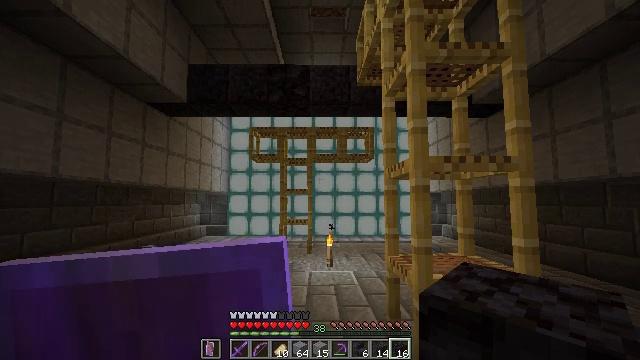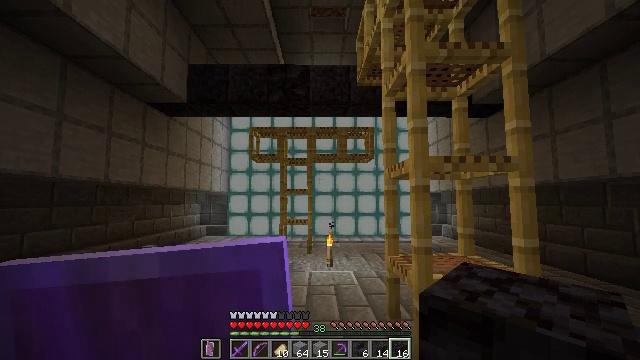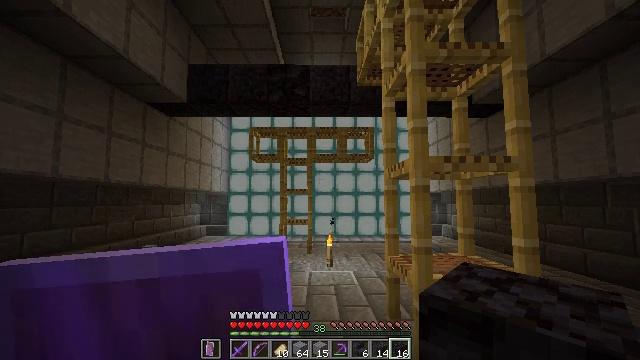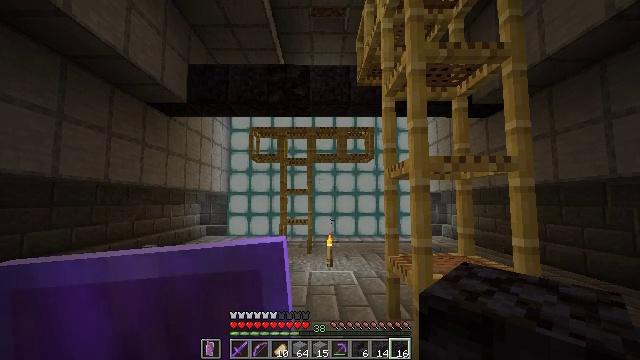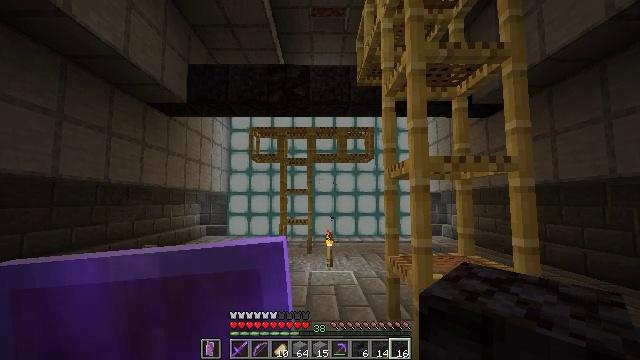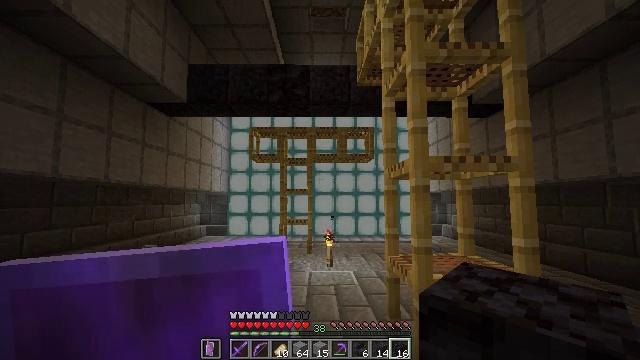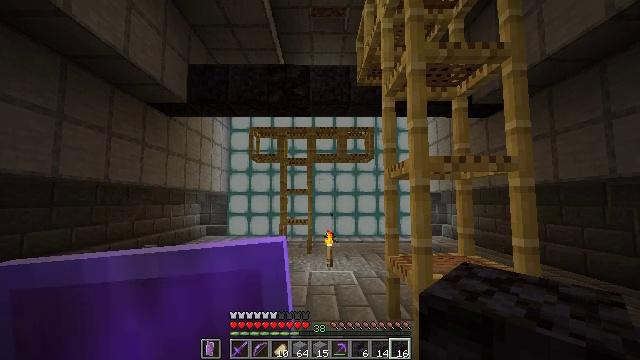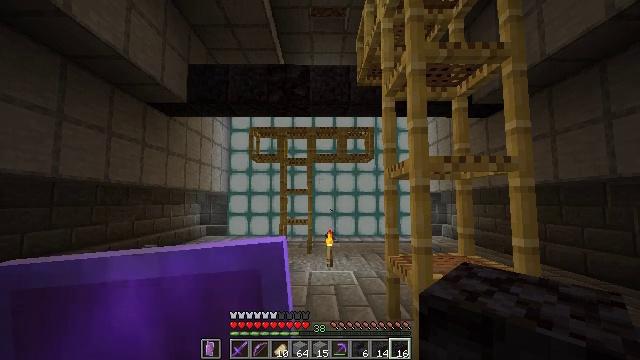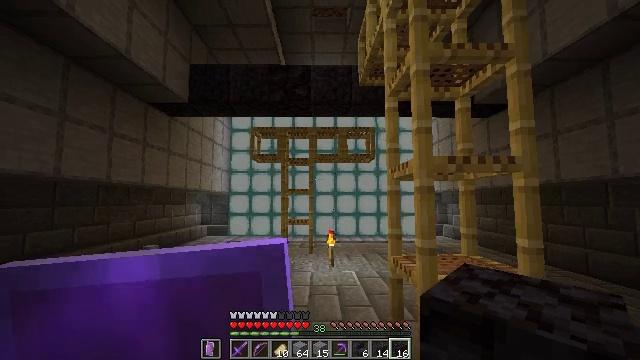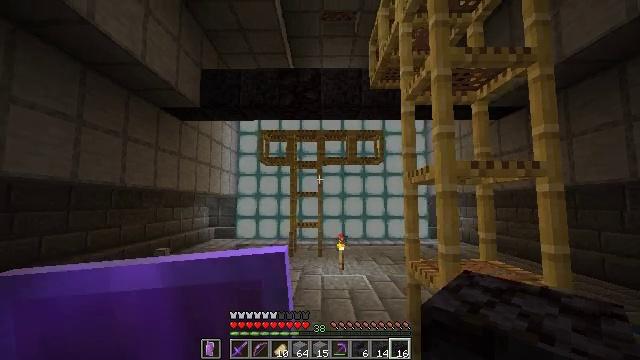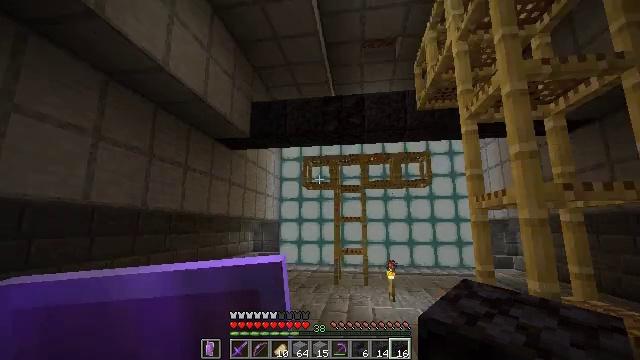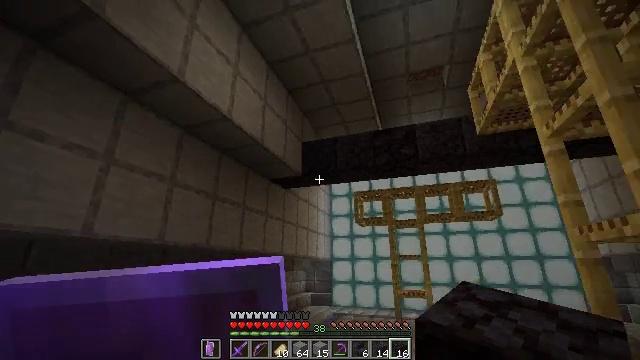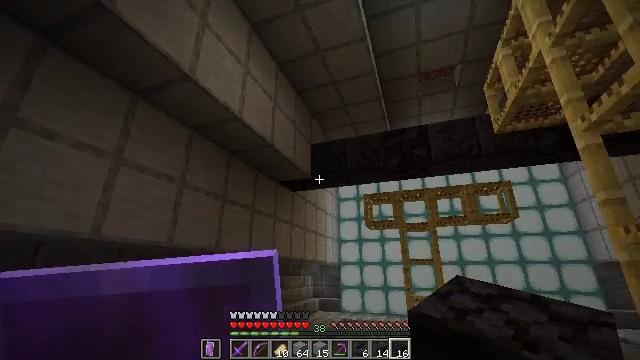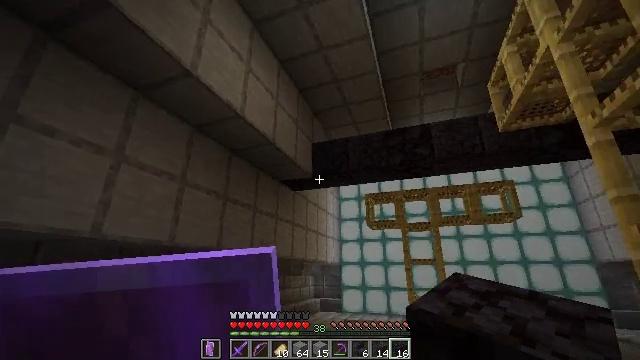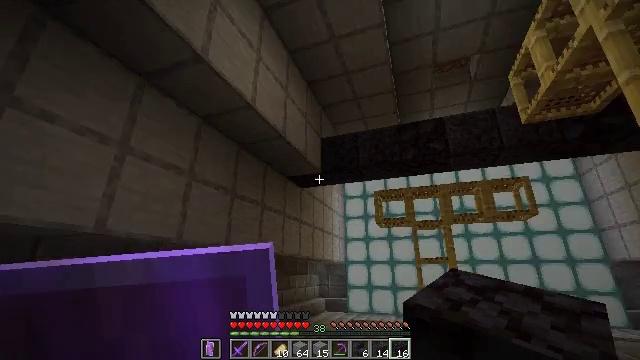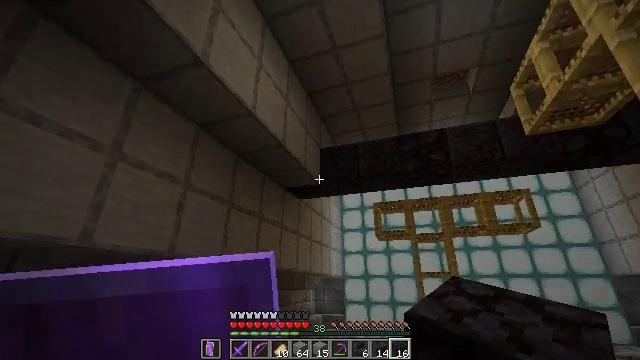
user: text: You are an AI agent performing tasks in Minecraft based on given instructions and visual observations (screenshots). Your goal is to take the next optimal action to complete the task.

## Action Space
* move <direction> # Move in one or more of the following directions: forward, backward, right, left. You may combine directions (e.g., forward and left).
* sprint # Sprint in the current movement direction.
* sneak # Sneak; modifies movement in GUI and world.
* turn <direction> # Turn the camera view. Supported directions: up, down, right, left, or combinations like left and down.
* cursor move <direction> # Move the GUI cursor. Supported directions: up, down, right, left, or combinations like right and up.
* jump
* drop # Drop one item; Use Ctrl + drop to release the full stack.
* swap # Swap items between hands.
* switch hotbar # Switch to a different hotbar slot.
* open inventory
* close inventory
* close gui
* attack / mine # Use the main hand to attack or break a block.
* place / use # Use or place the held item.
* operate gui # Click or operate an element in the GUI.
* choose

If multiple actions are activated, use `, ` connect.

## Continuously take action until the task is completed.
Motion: motion action
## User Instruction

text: Harvest polished blackstone for construction.
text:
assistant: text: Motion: no_op
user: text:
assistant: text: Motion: no_op
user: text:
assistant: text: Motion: no_op
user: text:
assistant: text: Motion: no_op
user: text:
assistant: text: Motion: no_op
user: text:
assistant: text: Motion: no_op
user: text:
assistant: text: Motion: no_op
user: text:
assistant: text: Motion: move left
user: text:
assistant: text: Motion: move left
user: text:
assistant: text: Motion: move forward and move left, turn left and up
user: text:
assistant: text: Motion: move forward and move left, turn left and up
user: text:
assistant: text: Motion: move forward and move left, turn left
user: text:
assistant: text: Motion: move forward and move left
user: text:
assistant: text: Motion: move forward and move left
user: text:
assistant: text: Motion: move forward, turn right and up
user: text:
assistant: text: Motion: move forward, turn right and up
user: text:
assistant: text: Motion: move forward, turn up
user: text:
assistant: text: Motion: move forward, turn right
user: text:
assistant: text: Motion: move forward, turn right
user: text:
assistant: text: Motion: move forward, turn right
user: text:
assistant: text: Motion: move forward, turn right
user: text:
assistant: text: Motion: move forward
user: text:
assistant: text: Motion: move forward
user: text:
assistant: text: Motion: move forward
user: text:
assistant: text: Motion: move forward
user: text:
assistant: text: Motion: move forward
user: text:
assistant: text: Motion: move forward, turn up
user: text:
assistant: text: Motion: move forward, turn up
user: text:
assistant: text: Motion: move forward
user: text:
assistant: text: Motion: move forward